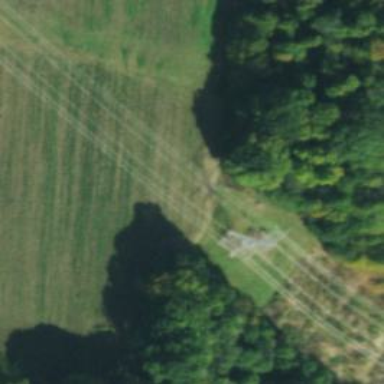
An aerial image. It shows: Lattice structure tower.